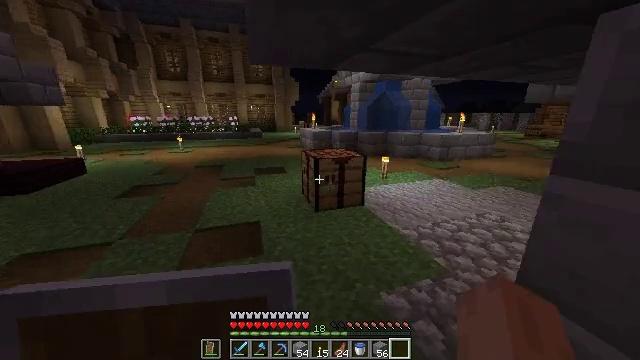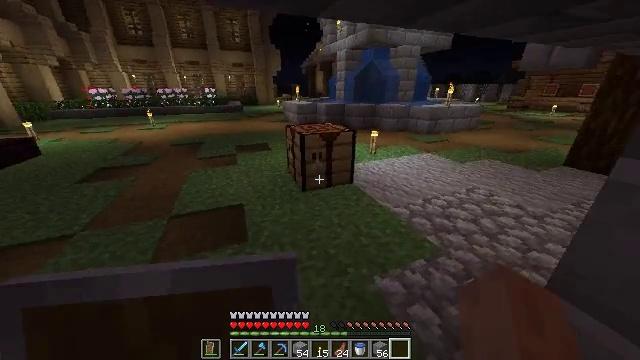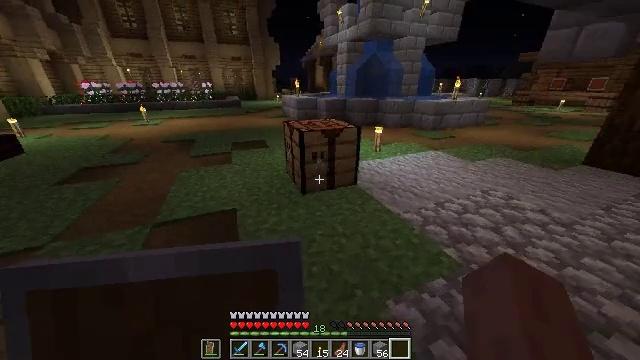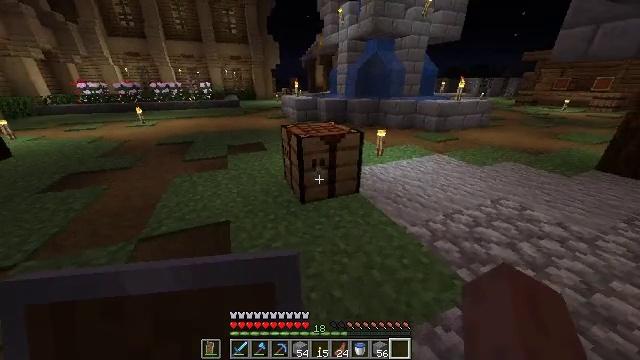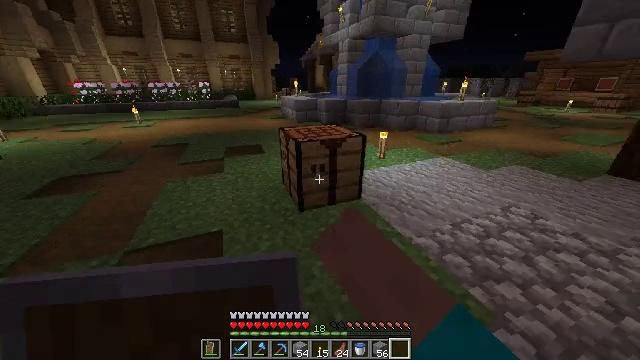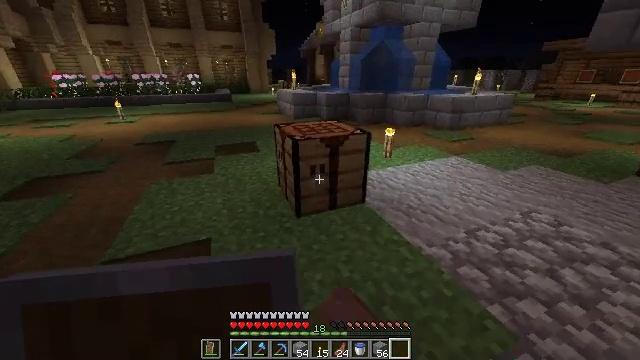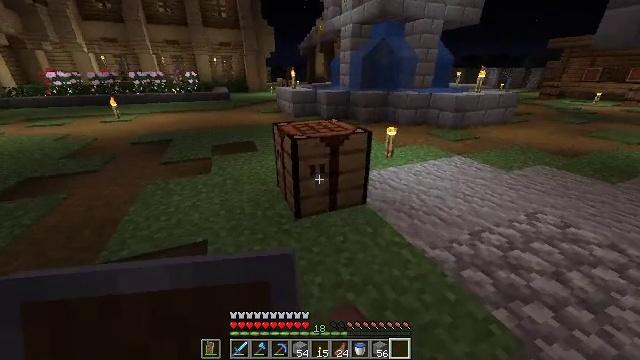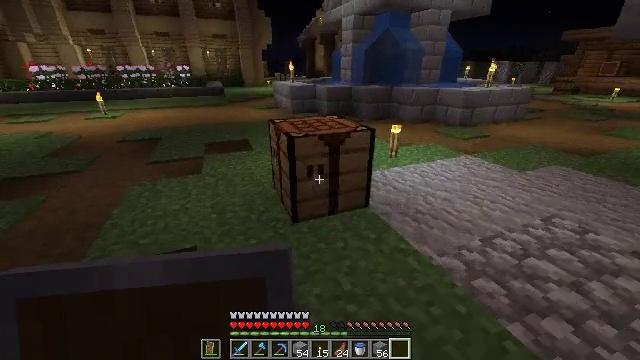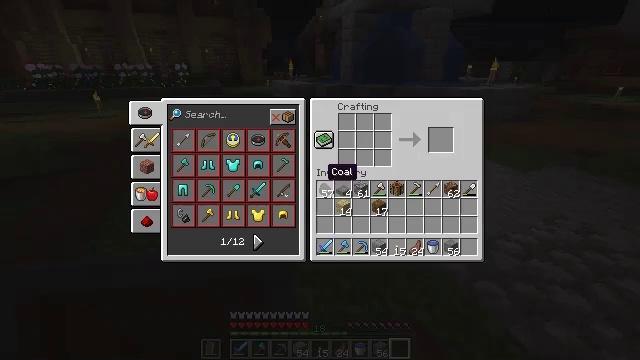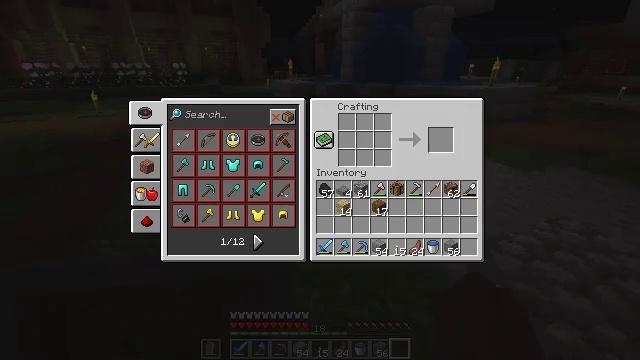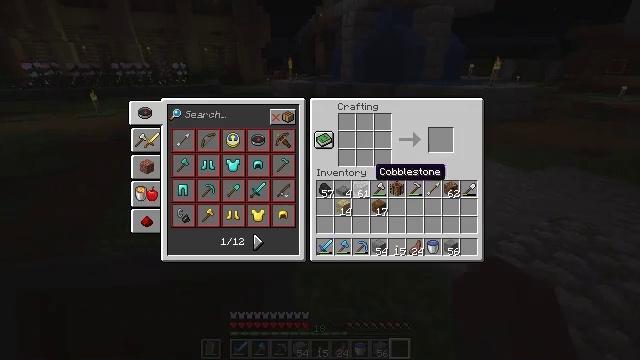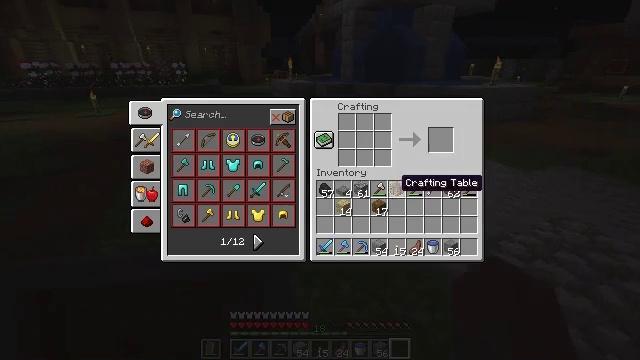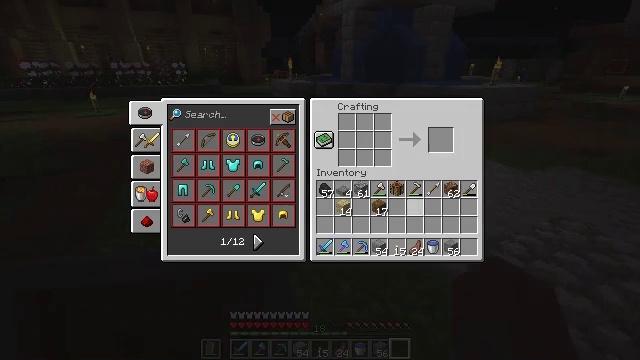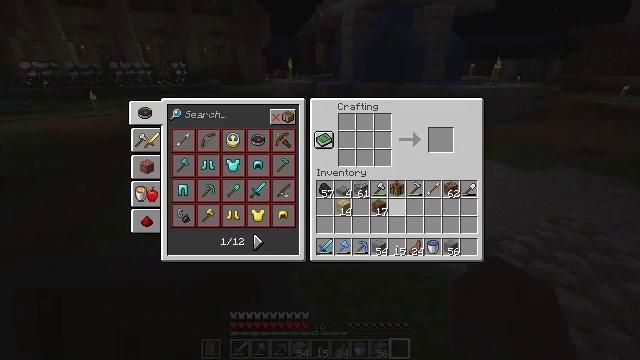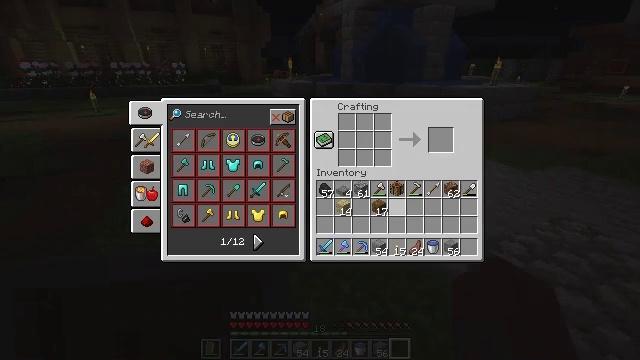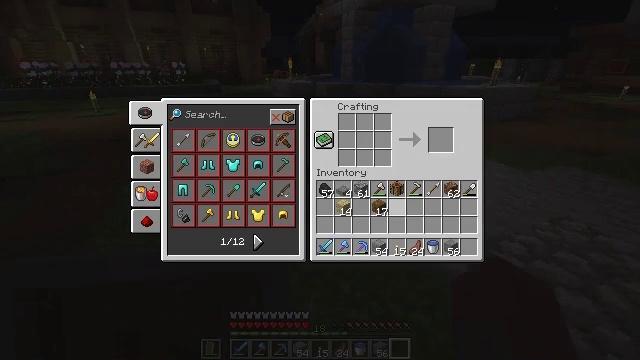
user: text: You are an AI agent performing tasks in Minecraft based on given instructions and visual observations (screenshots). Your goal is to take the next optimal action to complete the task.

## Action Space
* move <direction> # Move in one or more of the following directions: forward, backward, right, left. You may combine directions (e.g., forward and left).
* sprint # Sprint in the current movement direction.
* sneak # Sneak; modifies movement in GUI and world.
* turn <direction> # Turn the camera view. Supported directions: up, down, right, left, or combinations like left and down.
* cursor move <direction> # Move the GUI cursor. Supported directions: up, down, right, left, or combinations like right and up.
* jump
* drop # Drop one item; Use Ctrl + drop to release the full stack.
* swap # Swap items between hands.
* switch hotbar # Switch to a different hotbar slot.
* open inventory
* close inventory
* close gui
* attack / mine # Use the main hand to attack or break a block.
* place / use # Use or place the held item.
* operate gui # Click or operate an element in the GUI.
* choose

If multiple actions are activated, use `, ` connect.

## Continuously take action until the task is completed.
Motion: motion action
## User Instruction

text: Combine spruce planks to craft a spruce trapdoor.
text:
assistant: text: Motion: move forward, turn right and down
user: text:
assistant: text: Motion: move forward, turn down
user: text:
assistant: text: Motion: move forward, use / place
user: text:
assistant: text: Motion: use / place
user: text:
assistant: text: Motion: use / place
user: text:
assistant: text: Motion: no_op
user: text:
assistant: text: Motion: no_op
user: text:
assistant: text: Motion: open gui
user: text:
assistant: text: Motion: cursor move right
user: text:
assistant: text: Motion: cursor move right
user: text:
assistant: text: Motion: cursor move right and down
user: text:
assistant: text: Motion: cursor move right and down
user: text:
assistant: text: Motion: cursor move left and down
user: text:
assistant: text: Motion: cursor move left
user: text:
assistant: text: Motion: cursor move right and up
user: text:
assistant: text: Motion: cursor move right and up
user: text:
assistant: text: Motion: no_op
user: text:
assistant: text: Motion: cursor move left
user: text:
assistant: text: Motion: cursor move left
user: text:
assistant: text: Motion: cursor move left
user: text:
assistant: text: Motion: no_op
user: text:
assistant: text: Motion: cursor move up
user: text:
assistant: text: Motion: cursor move right
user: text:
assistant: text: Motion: cursor move right
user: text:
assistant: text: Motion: cursor move right and down
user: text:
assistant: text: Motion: cursor move down
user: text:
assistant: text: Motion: no_op
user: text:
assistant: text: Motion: no_op
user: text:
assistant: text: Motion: cursor move up
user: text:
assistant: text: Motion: cursor move up